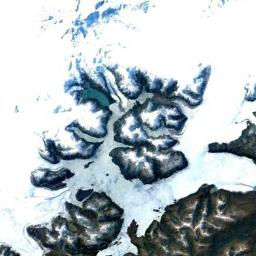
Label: snowberg